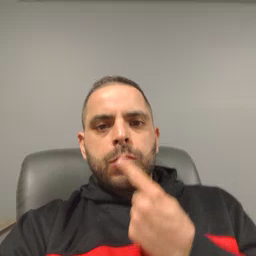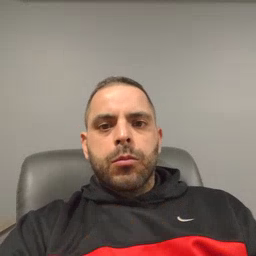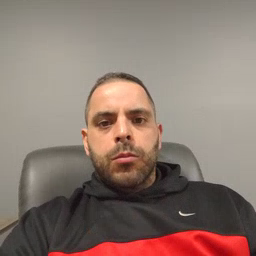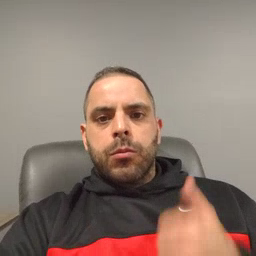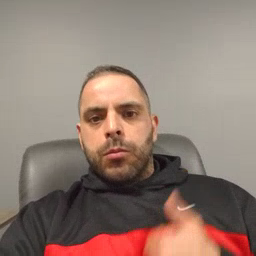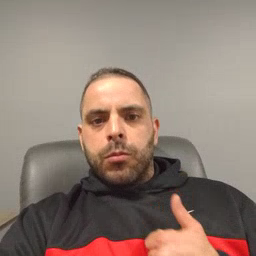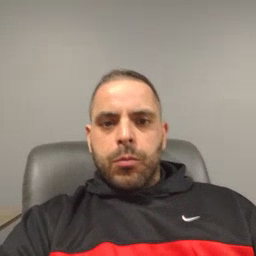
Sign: bath